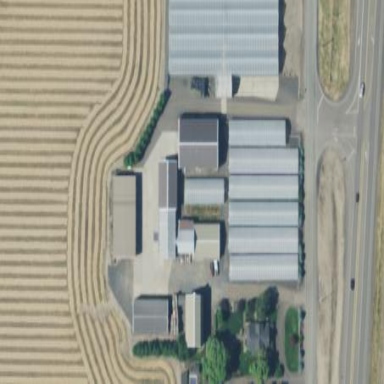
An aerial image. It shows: Plant nursery.